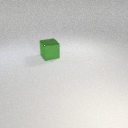
large green metal cube